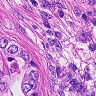
Metastatic tissue present: yes